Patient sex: F
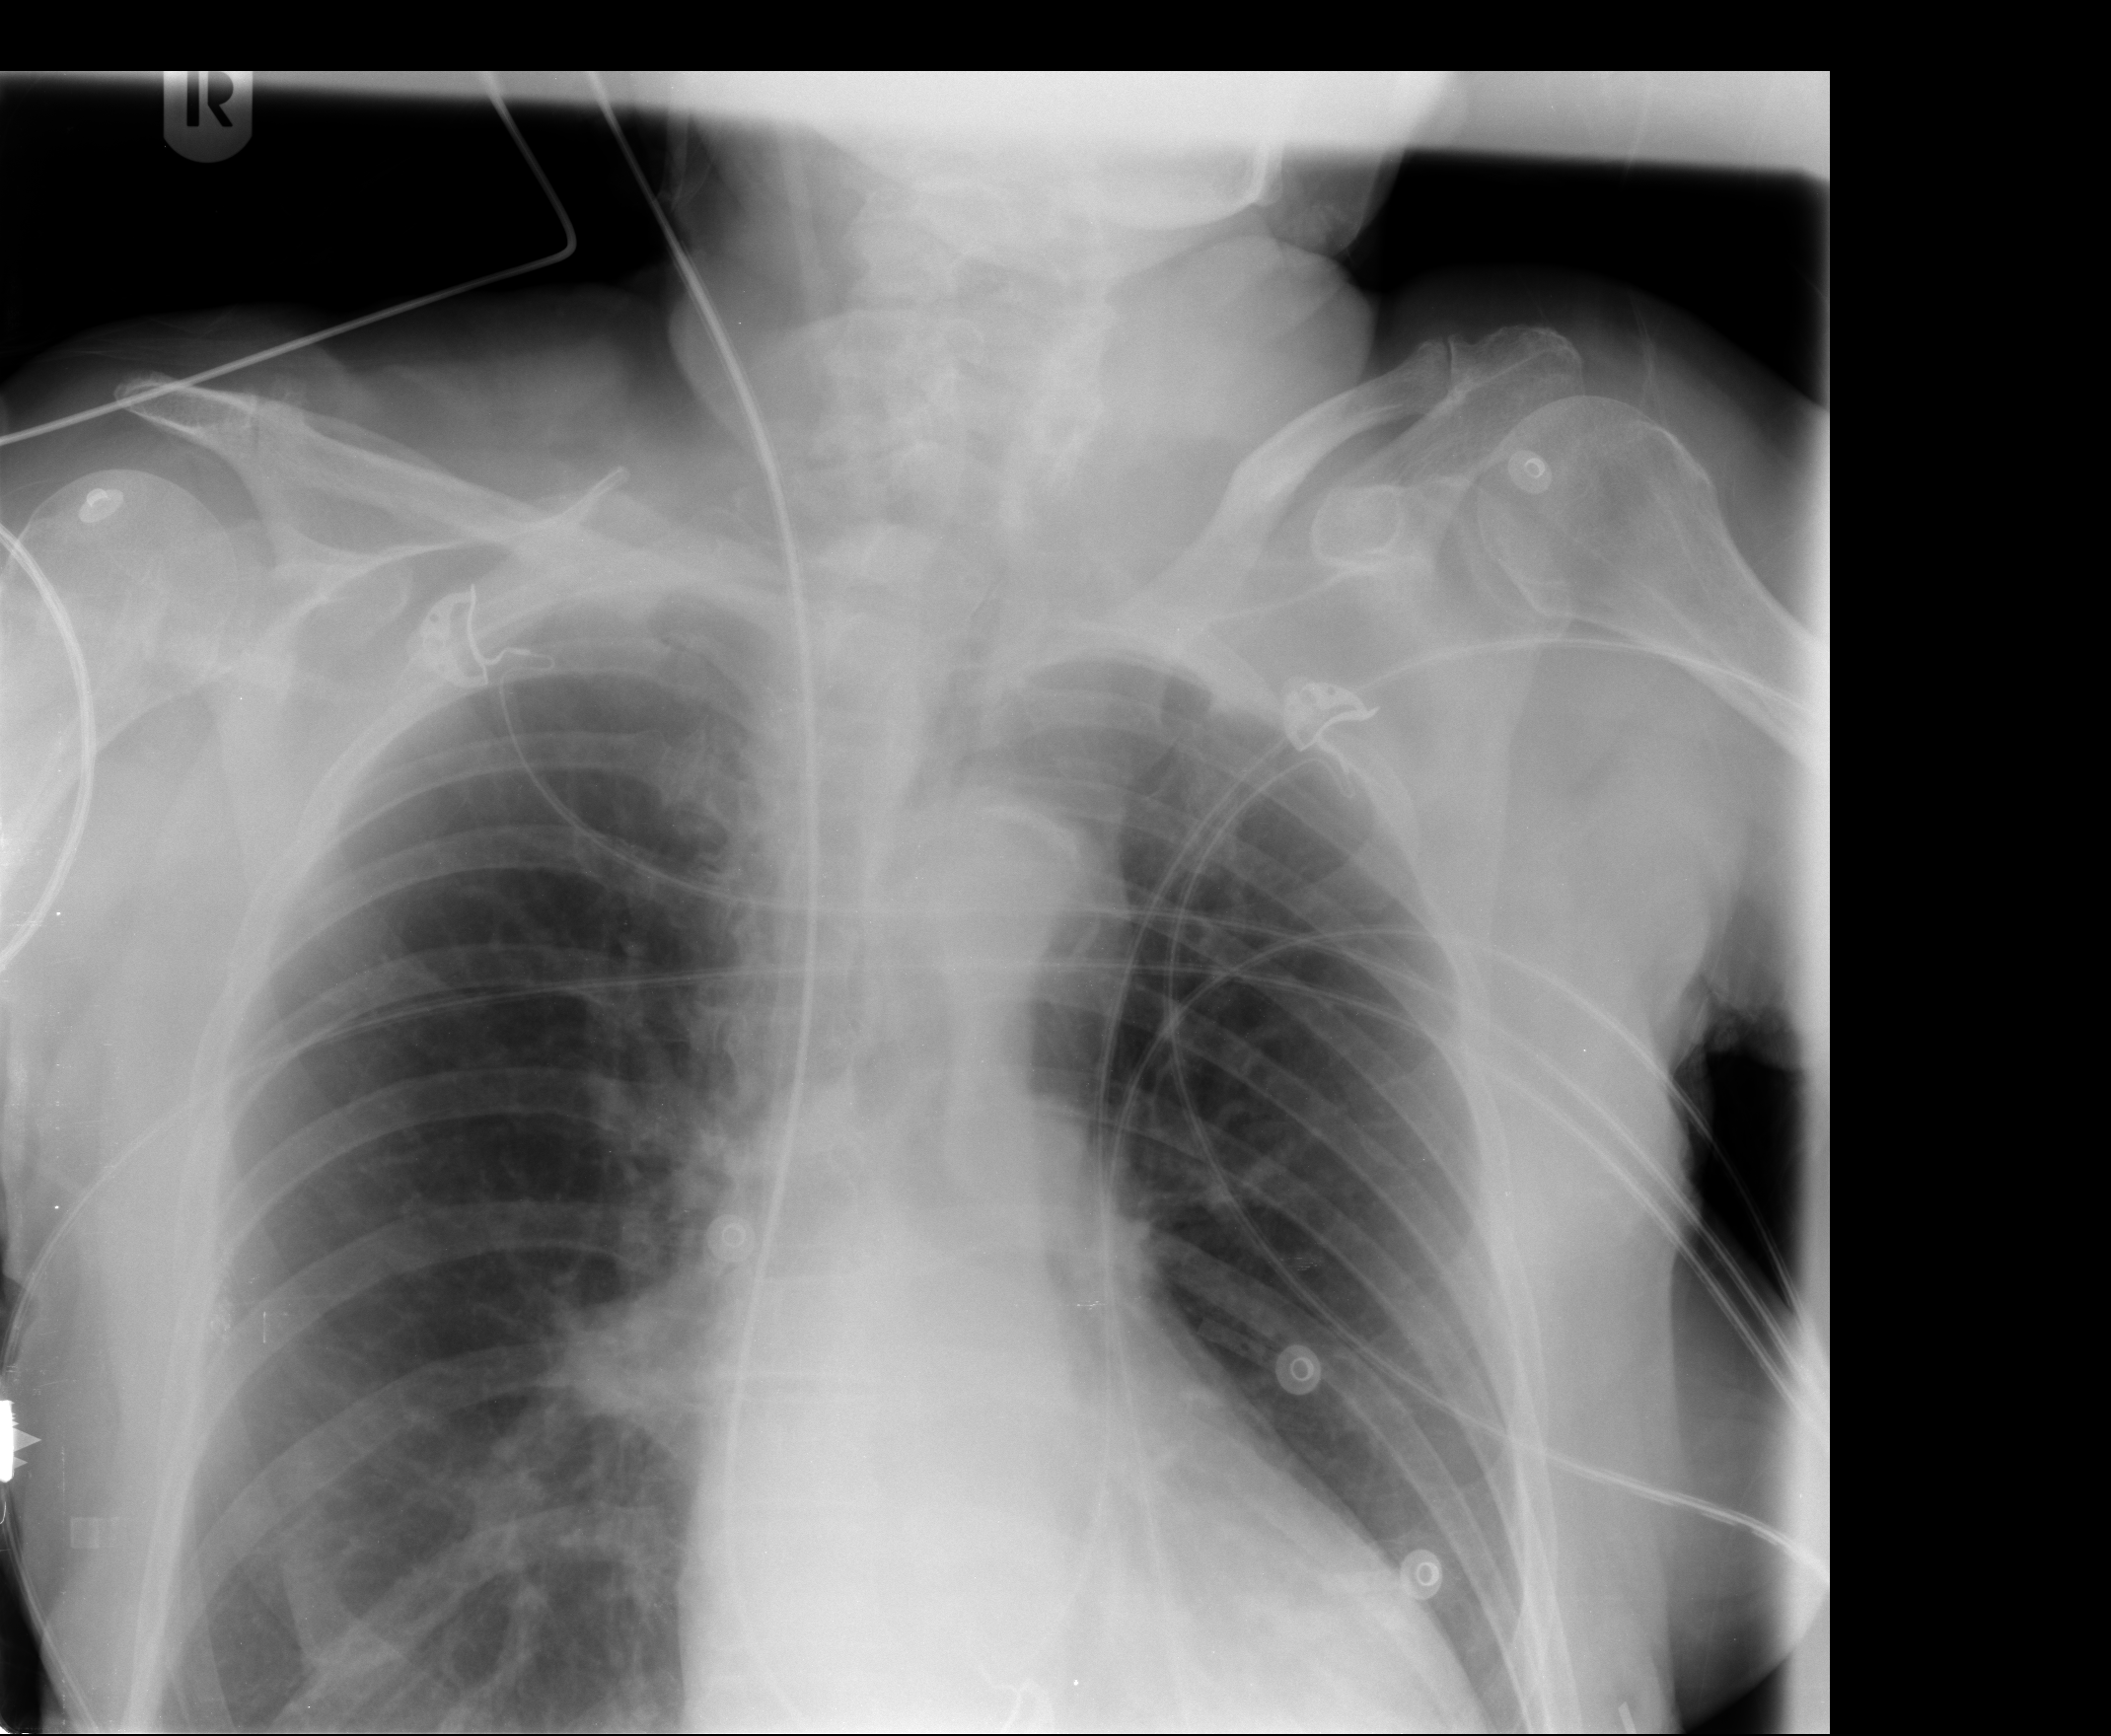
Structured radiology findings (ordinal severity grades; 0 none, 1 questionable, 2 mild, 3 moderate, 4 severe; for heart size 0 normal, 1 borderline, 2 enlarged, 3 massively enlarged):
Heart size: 0
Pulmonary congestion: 0
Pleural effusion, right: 0
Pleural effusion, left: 0
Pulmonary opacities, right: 0
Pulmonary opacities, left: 0
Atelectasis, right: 2
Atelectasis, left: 0